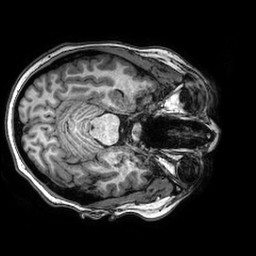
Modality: T1w
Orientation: axial
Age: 30
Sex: female
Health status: healthy